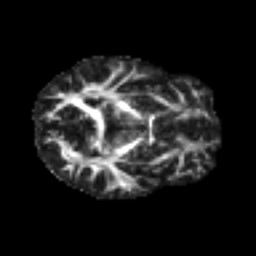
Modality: FA
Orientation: axial
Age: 43
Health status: ill
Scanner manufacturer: philips
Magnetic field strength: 3 T
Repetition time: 9 s
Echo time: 0.127 s